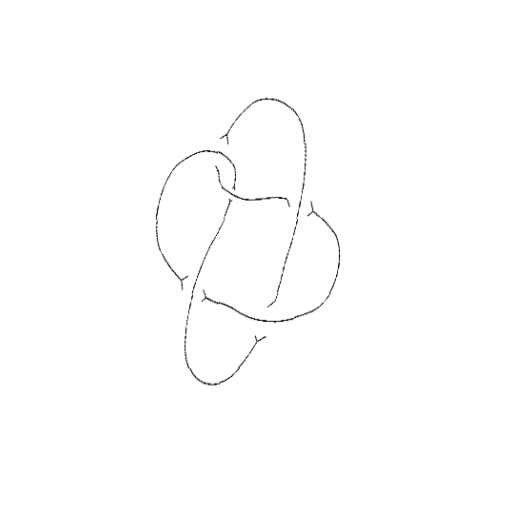
Crossing number: 5